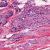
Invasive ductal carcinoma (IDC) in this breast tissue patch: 0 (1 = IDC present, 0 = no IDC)